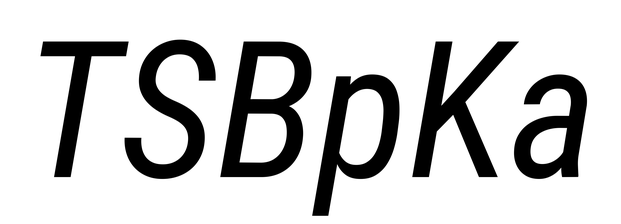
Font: Roboto-Italic_Condensed_Italic